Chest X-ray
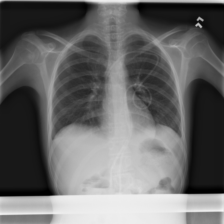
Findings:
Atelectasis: positive
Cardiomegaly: negative
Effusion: positive
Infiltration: positive
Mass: negative
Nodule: negative
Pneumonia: negative
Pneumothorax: negative
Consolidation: negative
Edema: negative
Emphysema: negative
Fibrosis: negative
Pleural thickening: negative
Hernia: negative